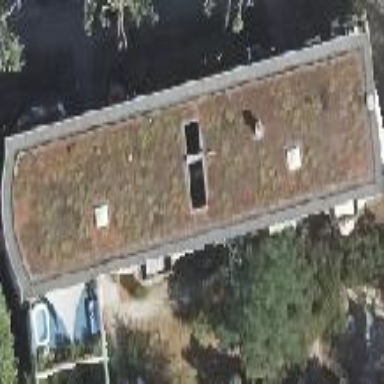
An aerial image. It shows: Apartment building with flat roof.